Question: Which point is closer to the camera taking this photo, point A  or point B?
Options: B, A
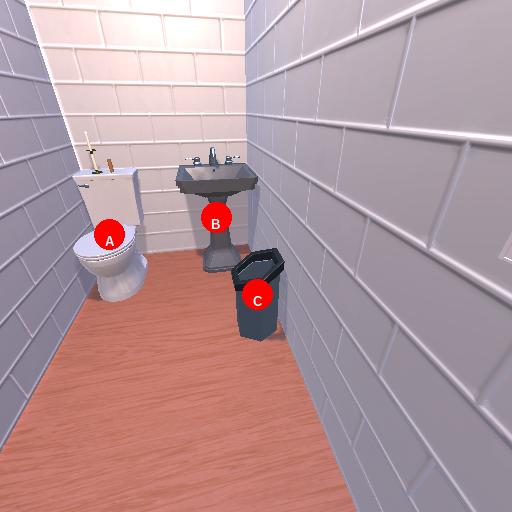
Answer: B